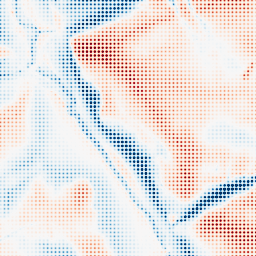
Category: classical
Decomposition family: uniform
Decomposition parameters: size: 50
Upsampling method: sinc_hamming
Upsampling parameters: scale: 8
kernel_size: 4
Upsampling scale: 8